Question: I have a 'UIViewController' called 'BaseController', this controller holds all the functionality of the screen, download data from service and more...
I'm currently inside a 'UIViewController' called 'HomeVC' which inherit from 'BaseController', when initialize this 'UIViewController' I'm calling a method to download the data from service, after downloading the data, I insert the data (lets call the object 'DbHomeData') into 'CoreData' and display it in a 'UITableView' on 'HomeVC'.
My problem occurs when I click on one of the 'UITableView' cell's, it pushes a new 'UIViewController' that inherit also from 'BaseController'.
This new 'UIViewController' is downloading new data and insert it once more to 'CoreData' as the 'HomeVC' is doing, but now I have the old data and new downloaded data together, but if I will remove the old data, then when I pop this 'UIViewController', the old data will be gone and the 'UITableView' will display nothing.
How can I workaround this issue or fix it? Is there a way to initialize 'NSManagedObject' without inserting it into 'CoreData'? Is there a better solution?
Thanks in advance!

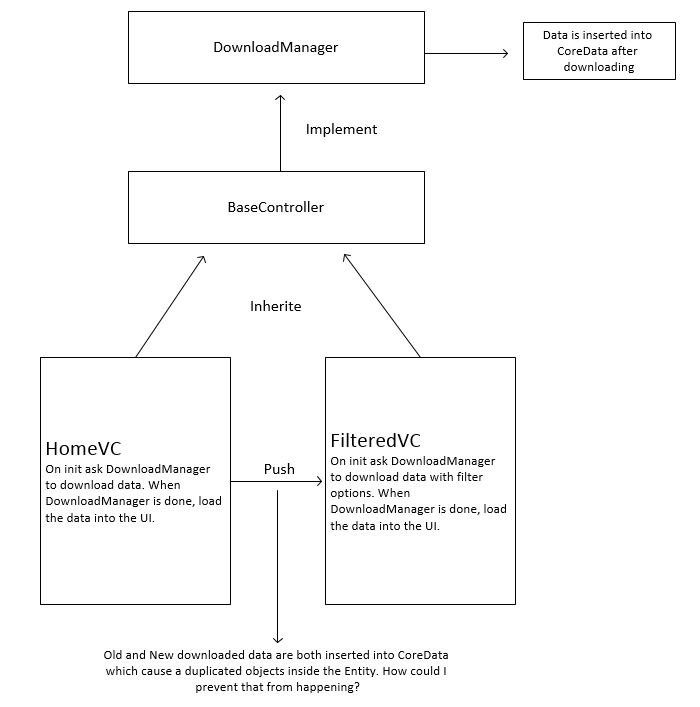
Answer: > Is there a way to initialize NSManagedObject without inserting it into CoreData?
Yes you can do it like this:
'''
NSManagedObject *myObj = [[NSManagedObject alloc] initWithEntity:myEntity insertIntoManagedObjectContext:nil];
'''
This instantiates a new 'NSManagedObject' but doesn't associate it with a context.
> Is there a better solution?
Hard to say. You are not giving us much to go on but I think your main issue is in the inheritance structure you've set up for yourself. Think about putting your downloading code in a separate model class (e.g. 'MyDownloadManager'), not in a controller class. Keep the MVC design pattern in mind.